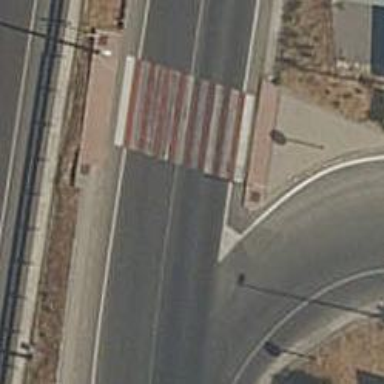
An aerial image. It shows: Uncontrolled road crossing.